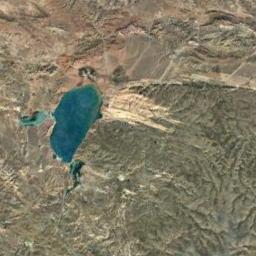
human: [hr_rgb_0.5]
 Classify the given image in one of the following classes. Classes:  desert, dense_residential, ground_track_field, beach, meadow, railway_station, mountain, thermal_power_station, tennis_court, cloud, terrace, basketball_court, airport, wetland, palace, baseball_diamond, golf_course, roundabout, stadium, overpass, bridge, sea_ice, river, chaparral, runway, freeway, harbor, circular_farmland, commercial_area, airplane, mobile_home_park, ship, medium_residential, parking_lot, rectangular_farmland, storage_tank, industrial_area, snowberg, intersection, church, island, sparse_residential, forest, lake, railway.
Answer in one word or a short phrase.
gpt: lake